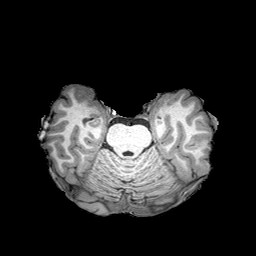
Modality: T1w
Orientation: coronal
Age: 32
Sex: male
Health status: healthy